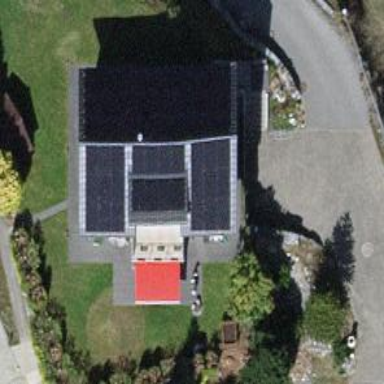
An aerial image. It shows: Solar power generator using photovoltaic method with solar photovoltaic panel types.